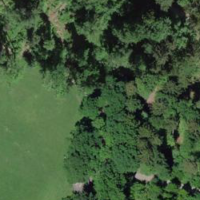
EUNIS habitat code: 53
Species observed at this site:
Hedera helix
Cornus sanguinea